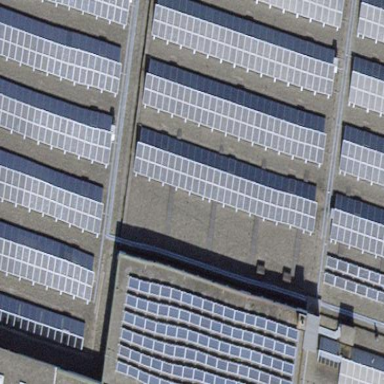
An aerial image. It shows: Solar power generator utilizing photovoltaic technology with solar photovoltaic panels.